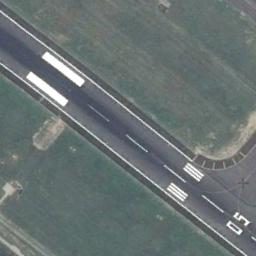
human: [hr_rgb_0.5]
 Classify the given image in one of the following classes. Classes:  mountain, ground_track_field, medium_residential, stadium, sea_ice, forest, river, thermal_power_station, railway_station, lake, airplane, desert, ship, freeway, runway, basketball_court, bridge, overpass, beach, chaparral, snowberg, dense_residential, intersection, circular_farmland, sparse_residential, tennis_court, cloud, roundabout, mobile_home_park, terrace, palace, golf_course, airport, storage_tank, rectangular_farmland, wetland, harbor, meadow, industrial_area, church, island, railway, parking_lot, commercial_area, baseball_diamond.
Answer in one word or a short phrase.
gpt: runway